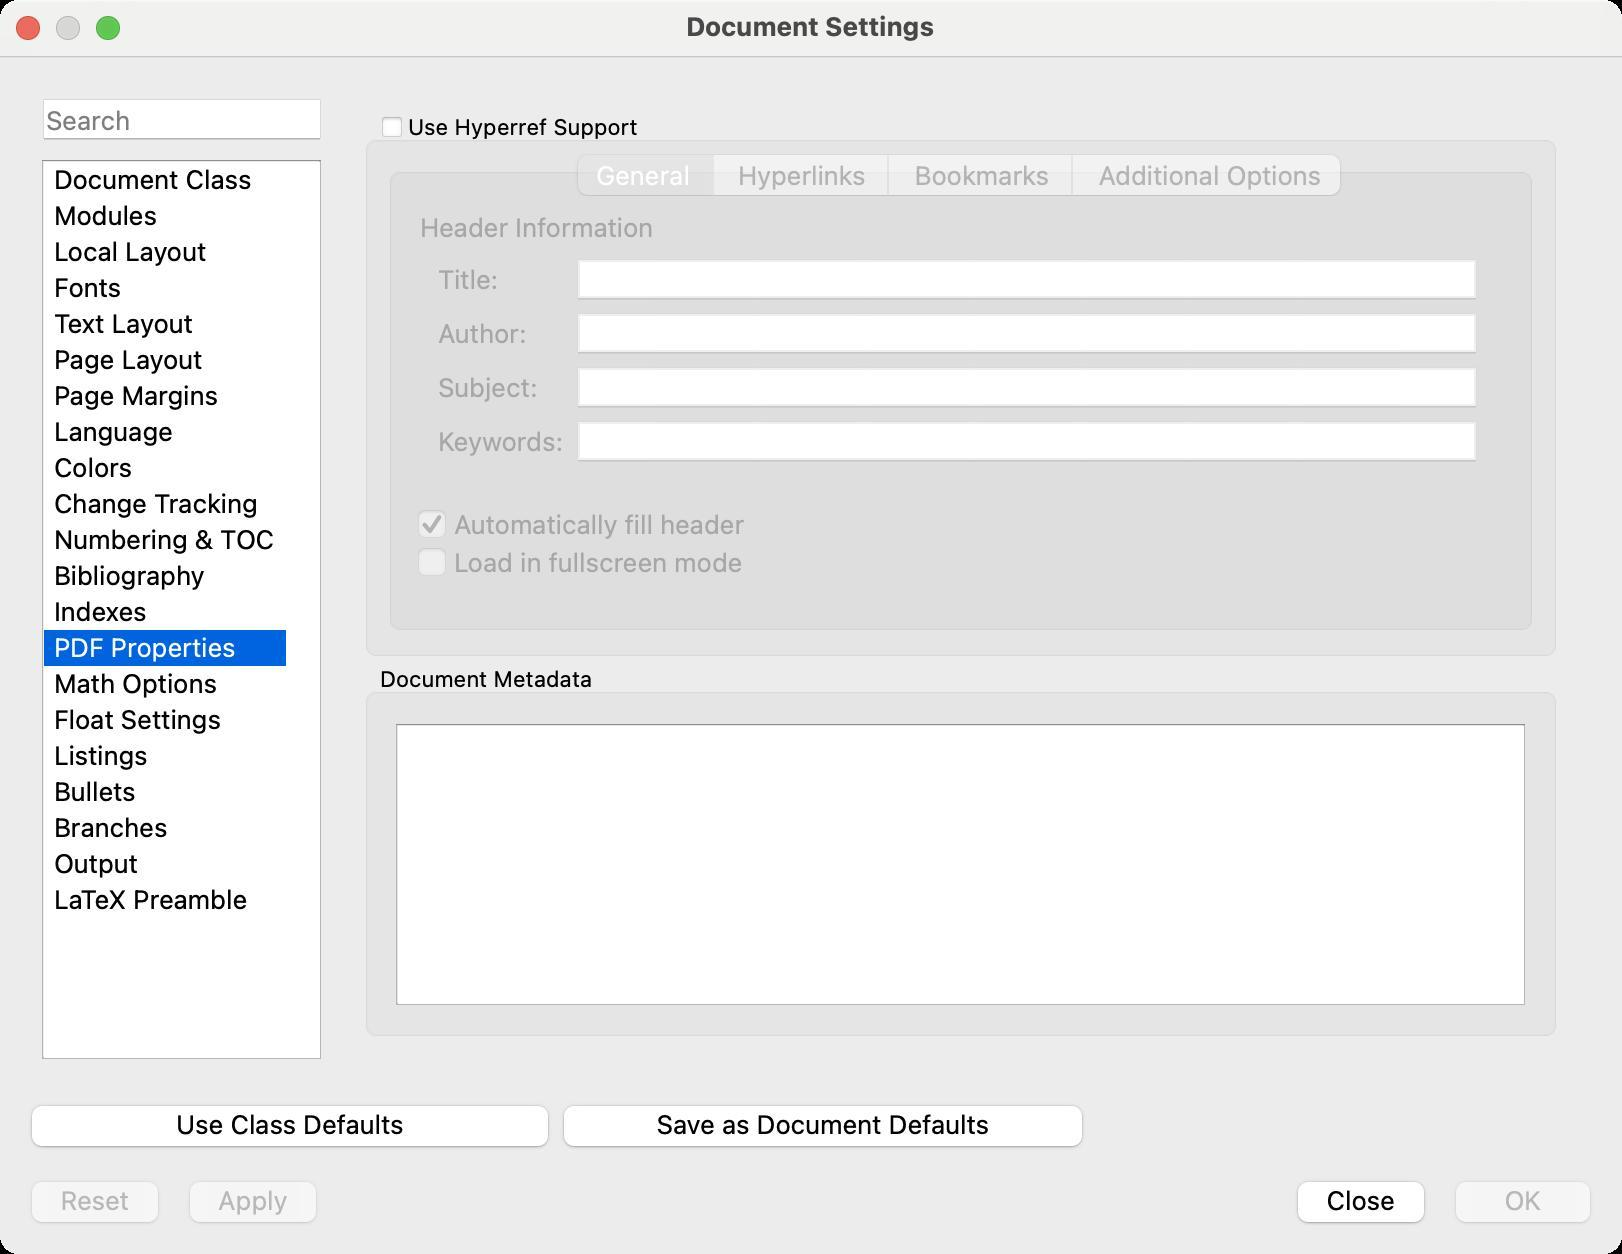
Accessibility tree:
{"name": "Document_Settings", "role": "AXWindow", "description": null, "role_description": "діалогове вікно", "value": null, "position": "270.00;142.00", "size": "811;627", "children": [{"name": "", "role": "AXGroup", "description": "", "role_description": "група", "value": null, "position": "9.00;586.00", "size": "793;32", "children": [{"name": "OK", "role": "AXButton", "description": "", "role_description": "кнопка", "value": null, "position": "721.00;586.00", "size": "81;32", "children": []}, {"name": "Close", "role": "AXButton", "description": "", "role_description": "кнопка", "value": null, "position": "642.00;586.00", "size": "77;32", "children": []}, {"name": "Apply", "role": "AXButton", "description": "", "role_description": "кнопка", "value": null, "position": "88.00;586.00", "size": "77;32", "children": []}, {"name": "Reset", "role": "AXButton", "description": "", "role_description": "кнопка", "value": null, "position": "9.00;586.00", "size": "77;32", "children": []}]}, {"name": "Use_Class_Defaults", "role": "AXButton", "description": "Reset to the default settings for the document class", "role_description": "кнопка", "value": null, "position": "9.00;548.00", "size": "272;32", "children": []}, {"name": "Save_as_Document_Defaults", "role": "AXButton", "description": "Save settings as defaults for new documents", "role_description": "кнопка", "value": null, "position": "275.00;548.00", "size": "273;32", "children": []}, {"name": "", "role": "AXTextField", "description": "Search", "role_description": "текстове поле", "value": "", "position": "21.00;49.00", "size": "140;21", "children": []}, {"name": "", "role": "AXGroup", "description": "", "role_description": "група", "value": null, "position": "21.00;80.00", "size": "140;450", "children": [{"name": "Document_Class", "role": "AXGroup", "description": "", "role_description": "група", "value": null, "position": "22.00;81.00", "size": "121;18", "children": []}, {"name": "Modules", "role": "AXGroup", "description": "", "role_description": "група", "value": null, "position": "22.00;99.00", "size": "121;18", "children": []}, {"name": "Local_Layout", "role": "AXGroup", "description": "", "role_description": "група", "value": null, "position": "22.00;117.00", "size": "121;18", "children": []}, {"name": "Fonts", "role": "AXGroup", "description": "", "role_description": "група", "value": null, "position": "22.00;135.00", "size": "121;18", "children": []}, {"name": "Text_Layout", "role": "AXGroup", "description": "", "role_description": "група", "value": null, "position": "22.00;153.00", "size": "121;18", "children": []}, {"name": "Page_Layout", "role": "AXGroup", "description": "", "role_description": "група", "value": null, "position": "22.00;171.00", "size": "121;18", "children": []}, {"name": "Page_Margins", "role": "AXGroup", "description": "", "role_description": "група", "value": null, "position": "22.00;189.00", "size": "121;18", "children": []}, {"name": "Language", "role": "AXGroup", "description": "", "role_description": "група", "value": null, "position": "22.00;207.00", "size": "121;18", "children": []}, {"name": "Colors", "role": "AXGroup", "description": "", "role_description": "група", "value": null, "position": "22.00;225.00", "size": "121;18", "children": []}, {"name": "Change_Tracking", "role": "AXGroup", "description": "", "role_description": "група", "value": null, "position": "22.00;243.00", "size": "121;18", "children": []}, {"name": "Numbering_&_TOC", "role": "AXGroup", "description": "", "role_description": "група", "value": null, "position": "22.00;261.00", "size": "121;18", "children": []}, {"name": "Bibliography", "role": "AXGroup", "description": "", "role_description": "група", "value": null, "position": "22.00;279.00", "size": "121;18", "children": []}, {"name": "Indexes", "role": "AXGroup", "description": "", "role_description": "група", "value": null, "position": "22.00;297.00", "size": "121;18", "children": []}, {"name": "PDF_Properties", "role": "AXGroup", "description": "", "role_description": "група", "value": null, "position": "22.00;315.00", "size": "121;18", "children": []}, {"name": "Math_Options", "role": "AXGroup", "description": "", "role_description": "група", "value": null, "position": "22.00;333.00", "size": "121;18", "children": []}, {"name": "Float_Settings", "role": "AXGroup", "description": "", "role_description": "група", "value": null, "position": "22.00;351.00", "size": "121;18", "children": []}, {"name": "Listings", "role": "AXGroup", "description": "", "role_description": "група", "value": null, "position": "22.00;369.00", "size": "121;18", "children": []}, {"name": "Bullets", "role": "AXGroup", "description": "", "role_description": "група", "value": null, "position": "22.00;387.00", "size": "121;18", "children": []}, {"name": "Branches", "role": "AXGroup", "description": "", "role_description": "група", "value": null, "position": "22.00;405.00", "size": "121;18", "children": []}, {"name": "Output", "role": "AXGroup", "description": "", "role_description": "група", "value": null, "position": "22.00;423.00", "size": "121;18", "children": []}, {"name": "LaTeX_Preamble", "role": "AXGroup", "description": "", "role_description": "група", "value": null, "position": "22.00;441.00", "size": "121;18", "children": []}]}, {"name": "", "role": "AXGroup", "description": "", "role_description": "група", "value": null, "position": "171.00;49.00", "size": "619;481", "children": [{"name": "Use_Hyperref_Support", "role": "AXCheckBox", "description": "", "role_description": "галочка", "value": 0, "position": "183.00;53.00", "size": "595;276", "children": [{"name": "Header_Information", "role": "AXGroup", "description": "", "role_description": "група", "value": null, "position": "207.00;103.00", "size": "547;144", "children": [{"name": null, "role": "AXStaticText", "description": "", "role_description": "текст", "value": "Title:", "position": "219.00;129.00", "size": "63;21", "children": []}, {"name": "Title:", "role": "AXTextField", "description": "", "role_description": "текстове поле", "value": "", "position": "288.00;129.00", "size": "451;21", "children": []}, {"name": null, "role": "AXStaticText", "description": "", "role_description": "текст", "value": "Author:", "position": "219.00;156.00", "size": "63;21", "children": []}, {"name": "Author:", "role": "AXTextField", "description": "", "role_description": "текстове поле", "value": "", "position": "288.00;156.00", "size": "451;21", "children": []}, {"name": null, "role": "AXStaticText", "description": "", "role_description": "текст", "value": "Subject:", "position": "219.00;183.00", "size": "63;21", "children": []}, {"name": "Subject:", "role": "AXTextField", "description": "", "role_description": "текстове поле", "value": "", "position": "288.00;183.00", "size": "451;21", "children": []}, {"name": null, "role": "AXStaticText", "description": "", "role_description": "текст", "value": "Keywords:", "position": "219.00;210.00", "size": "63;21", "children": []}, {"name": "Keywords:", "role": "AXTextField", "description": "", "role_description": "текстове поле", "value": "", "position": "288.00;210.00", "size": "451;21", "children": []}]}, {"name": "Automatically_fill_header", "role": "AXCheckBox", "description": "If not stated explicitly, fill title and author from appropriate environments", "role_description": "галочка", "value": 1, "position": "207.00;252.00", "size": "169;20", "children": []}, {"name": "Load_in_fullscreen_mode", "role": "AXCheckBox", "description": "Enable fullscreen PDF presentation", "role_description": "галочка", "value": 0, "position": "207.00;271.00", "size": "168;20", "children": []}]}, {"name": "Document_Metadata", "role": "AXGroup", "description": "Document metadata and PDF settings (as specified in LaTeX 06/2022 and later)", "role_description": "група", "value": null, "position": "183.00;329.00", "size": "595;190", "children": [{"name": "Document_Metadata", "role": "AXTextArea", "description": "", "role_description": "область вводу тексту", "value": "", "position": "198.00;362.00", "size": "565;141", "children": []}]}]}, {"name": "", "role": "AXGrowArea", "description": "", "role_description": "область розширення", "value": null, "position": "811.00;605.00", "size": "0;22", "children": []}, {"name": null, "role": "AXButton", "description": null, "role_description": "кнопка закривання", "value": null, "position": "7.00;6.00", "size": "14;16", "children": []}, {"name": null, "role": "AXButton", "description": null, "role_description": "кнопка оптимізації", "value": null, "position": "47.00;6.00", "size": "14;16", "children": [{"name": null, "role": "AXGroup", "description": null, "role_description": "група", "value": null, "position": "47.00;6.00", "size": "14;16", "children": [{"name": null, "role": "AXGroup", "description": null, "role_description": "група", "value": null, "position": "47.00;6.00", "size": "14;16", "children": []}]}]}, {"name": null, "role": "AXButton", "description": null, "role_description": "кнопка згортання", "value": null, "position": "27.00;6.00", "size": "14;16", "children": []}, {"name": null, "role": "AXStaticText", "description": null, "role_description": "текст", "value": "Document Settings", "position": "341.00;5.00", "size": "129;16", "children": []}]}